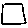
Label: square